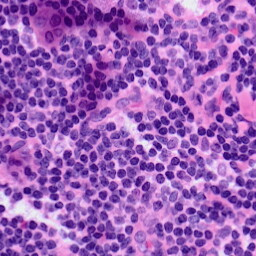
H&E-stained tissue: LymphNode